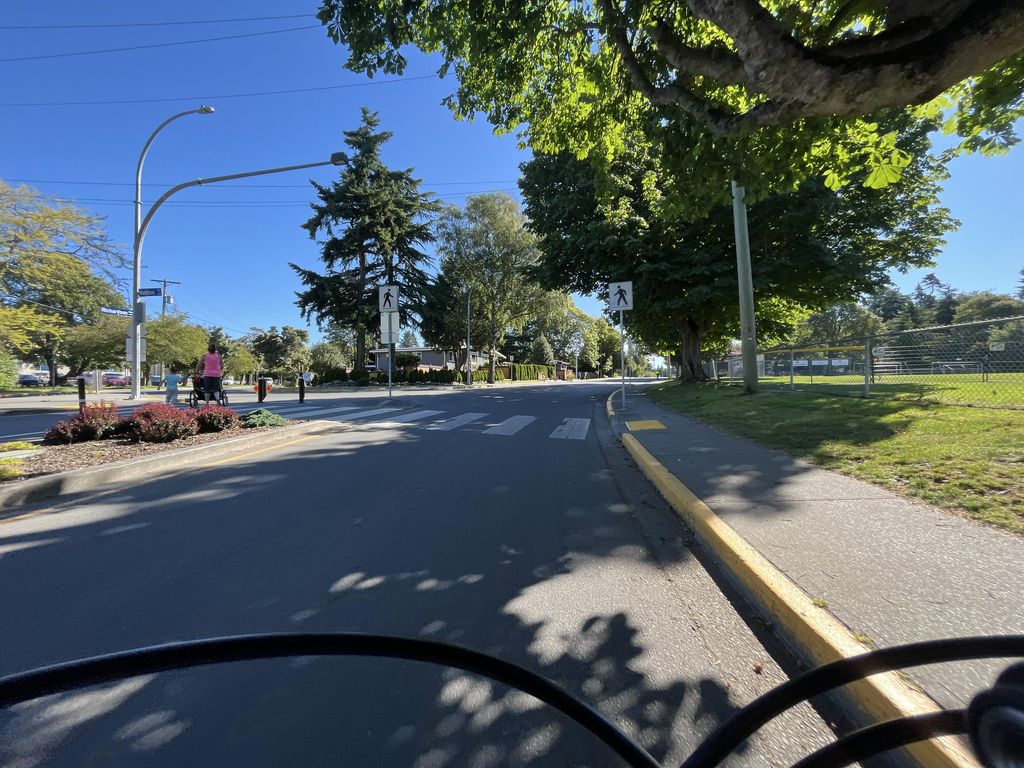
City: victoria